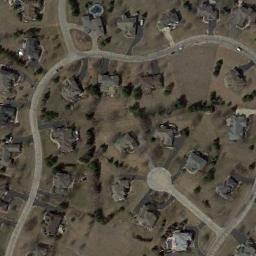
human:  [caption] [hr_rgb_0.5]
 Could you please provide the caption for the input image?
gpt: Medium-sized houses are surrounded by green trees .

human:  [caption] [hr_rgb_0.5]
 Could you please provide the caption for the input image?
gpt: The medium residential is on the bare land next to the road .

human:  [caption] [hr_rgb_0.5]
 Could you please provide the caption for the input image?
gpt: The medium residential area has lots of houses along the roads .

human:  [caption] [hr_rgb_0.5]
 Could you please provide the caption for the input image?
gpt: Many buildings are in medium residential area .

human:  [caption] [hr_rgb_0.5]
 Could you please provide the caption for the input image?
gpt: There are many buildings on brown lawns on the medium residential area .